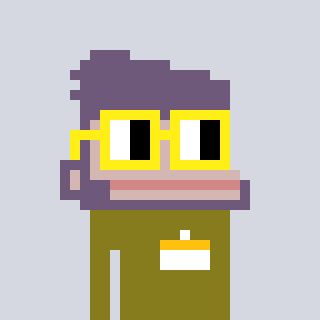
a pixel art character with square yellow glasses, a ape-shaped head and a gunk-colored body on a cool background